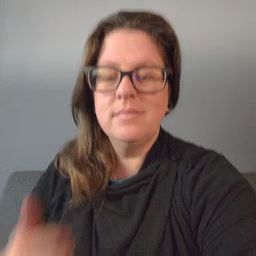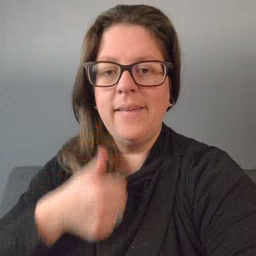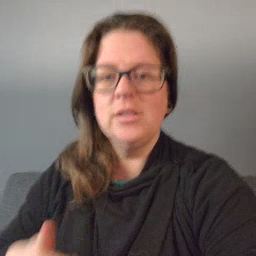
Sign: every